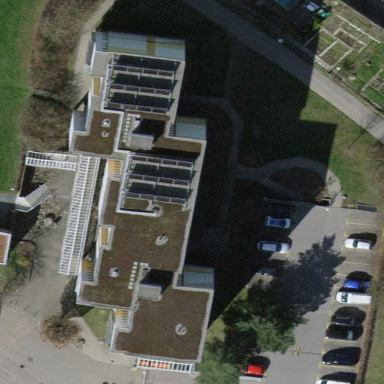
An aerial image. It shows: Building with apartments and flat roof.